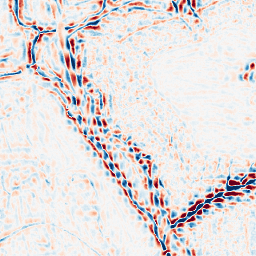
Category: wavelet
Decomposition family: wavelet_dwt
Decomposition parameters: wavelet: db4
level: 3
Upsampling method: bilinear
Upsampling parameters: scale: 4
Upsampling scale: 4